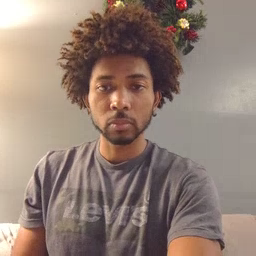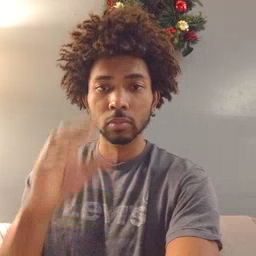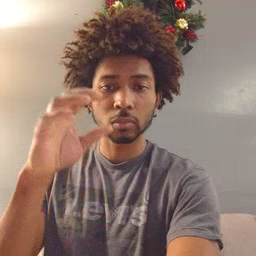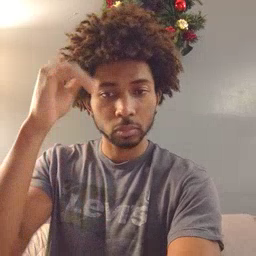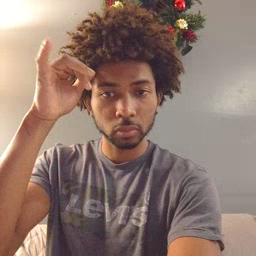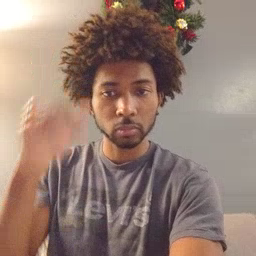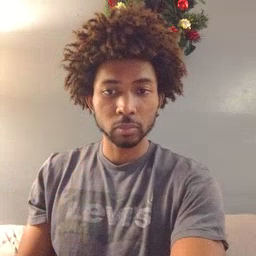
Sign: cow